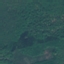
Label: Forest